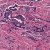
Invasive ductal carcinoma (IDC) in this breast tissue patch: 1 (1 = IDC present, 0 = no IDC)